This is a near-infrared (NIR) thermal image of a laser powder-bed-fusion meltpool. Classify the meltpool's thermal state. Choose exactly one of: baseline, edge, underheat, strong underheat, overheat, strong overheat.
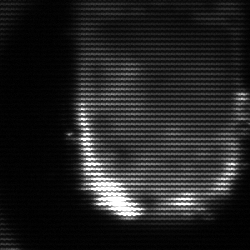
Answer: baseline